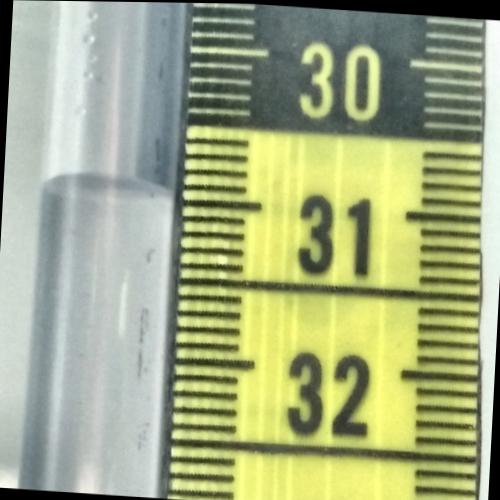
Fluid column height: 30.9 cm